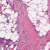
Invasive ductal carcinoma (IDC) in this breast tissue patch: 1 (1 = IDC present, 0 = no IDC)